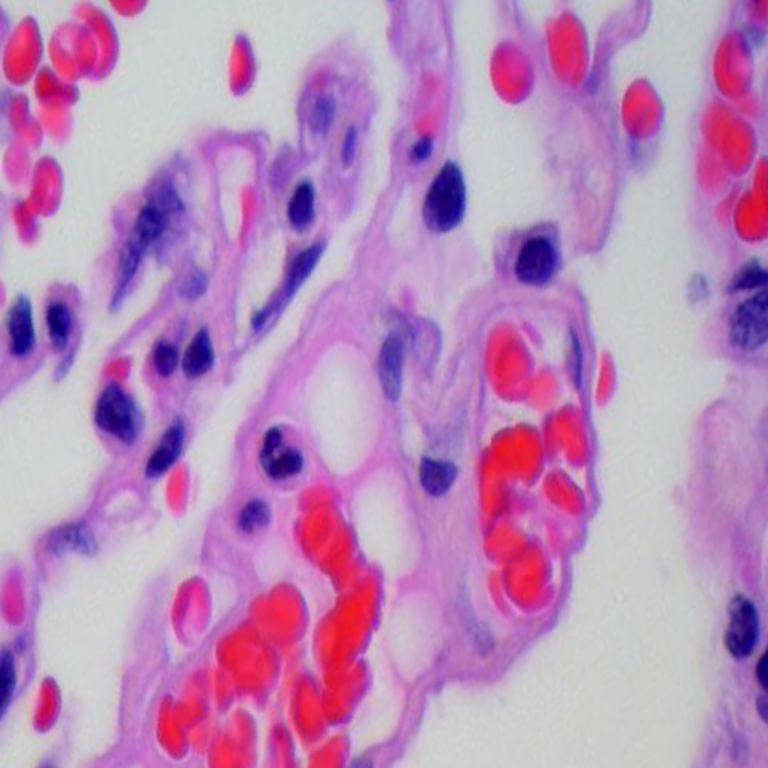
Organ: lung
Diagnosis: benign